Field crop: tomato
Growth stage: 2
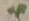
Species: solanum